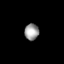
Tissue: skin
Cell type: Fibroblasts
Senescence score: 0.7476
Nuclear area (px): 228
Mean DAPI intensity: 155.382